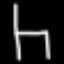
Label: chair